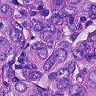
Metastatic tissue present: yes